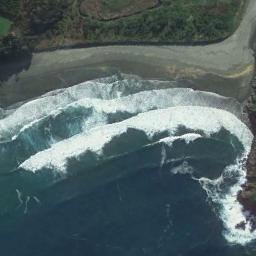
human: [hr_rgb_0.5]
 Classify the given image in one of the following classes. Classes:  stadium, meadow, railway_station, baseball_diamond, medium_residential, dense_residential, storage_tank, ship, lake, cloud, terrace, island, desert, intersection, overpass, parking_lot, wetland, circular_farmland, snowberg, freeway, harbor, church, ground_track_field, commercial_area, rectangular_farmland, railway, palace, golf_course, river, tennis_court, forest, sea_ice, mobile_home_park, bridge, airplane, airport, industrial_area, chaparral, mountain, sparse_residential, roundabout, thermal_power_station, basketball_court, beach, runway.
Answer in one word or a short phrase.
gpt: beach